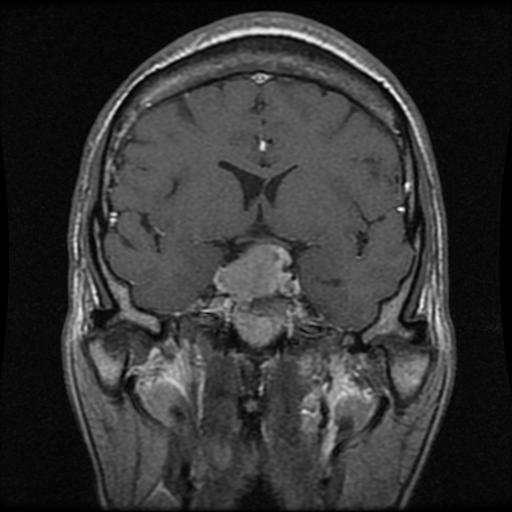
Label: pituitary